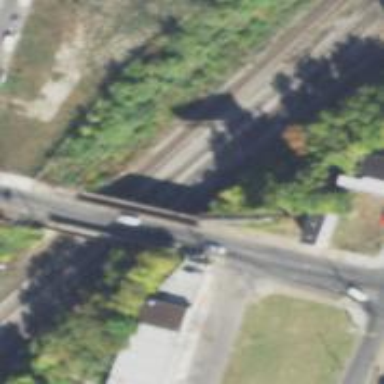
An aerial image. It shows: Railway siding with rails.